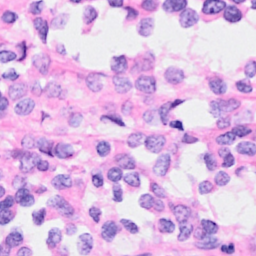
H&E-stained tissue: Breast